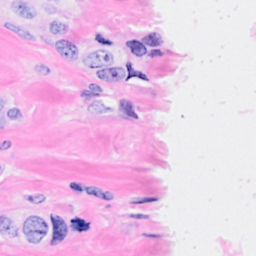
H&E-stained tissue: Breast